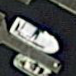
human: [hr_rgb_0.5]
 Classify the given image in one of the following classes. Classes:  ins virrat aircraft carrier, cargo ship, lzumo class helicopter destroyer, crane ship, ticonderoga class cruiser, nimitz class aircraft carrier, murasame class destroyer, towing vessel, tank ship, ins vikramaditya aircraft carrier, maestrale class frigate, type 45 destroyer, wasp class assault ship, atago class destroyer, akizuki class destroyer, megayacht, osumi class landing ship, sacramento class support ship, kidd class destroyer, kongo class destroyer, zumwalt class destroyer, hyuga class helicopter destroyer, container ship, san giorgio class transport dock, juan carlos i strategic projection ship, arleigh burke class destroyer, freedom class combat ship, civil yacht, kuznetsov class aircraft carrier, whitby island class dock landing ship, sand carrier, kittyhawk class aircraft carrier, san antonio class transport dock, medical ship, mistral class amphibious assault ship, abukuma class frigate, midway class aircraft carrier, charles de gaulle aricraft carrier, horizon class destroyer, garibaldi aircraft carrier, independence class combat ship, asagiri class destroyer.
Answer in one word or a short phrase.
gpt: Civil yacht